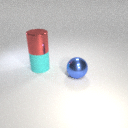
large cyan rubber cylinder behind large blue metal sphere